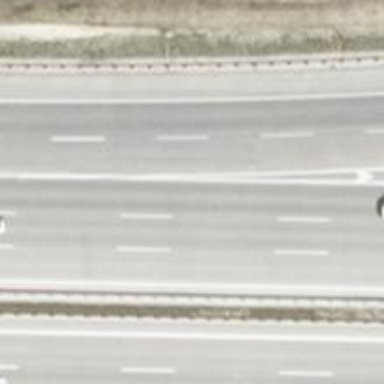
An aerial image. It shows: Asphalt motorway link.